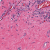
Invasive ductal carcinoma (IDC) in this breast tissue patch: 0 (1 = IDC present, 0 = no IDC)